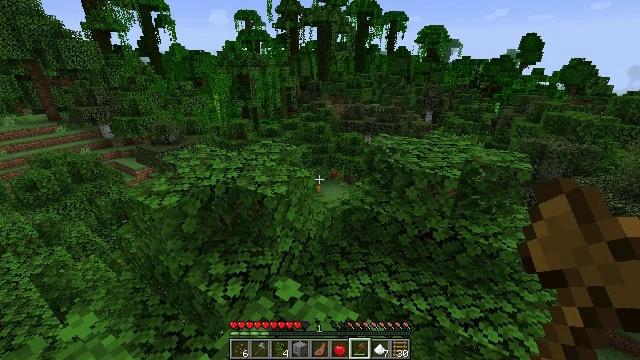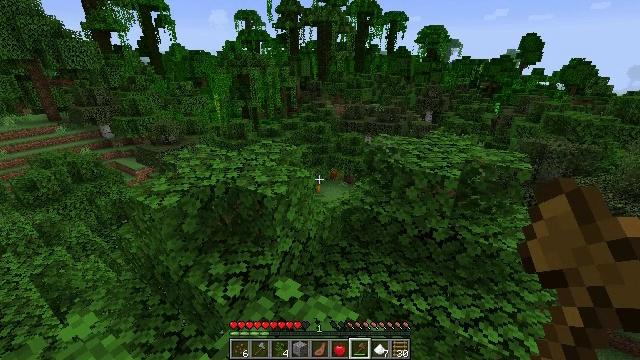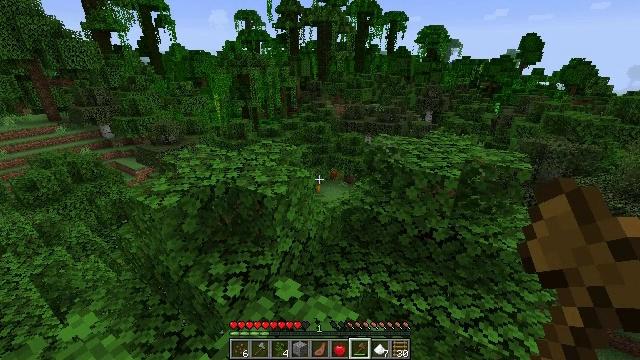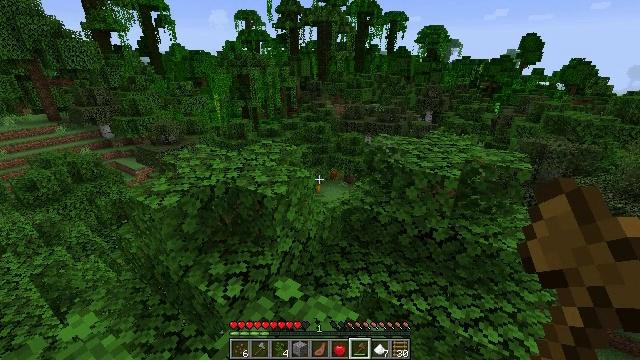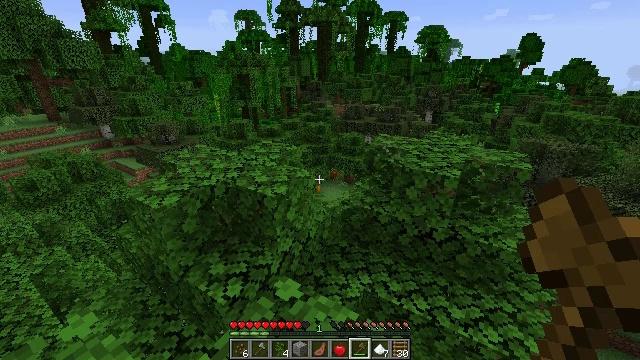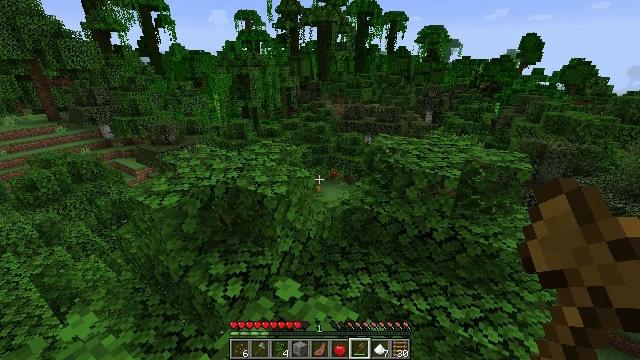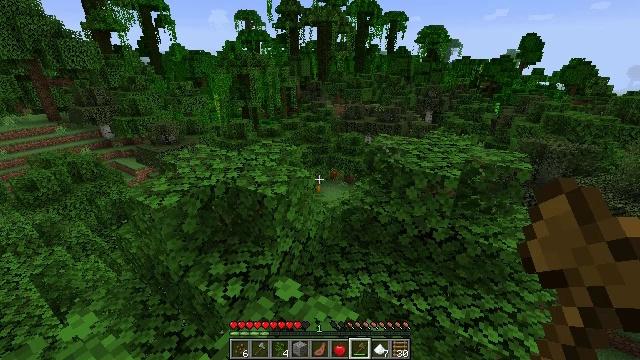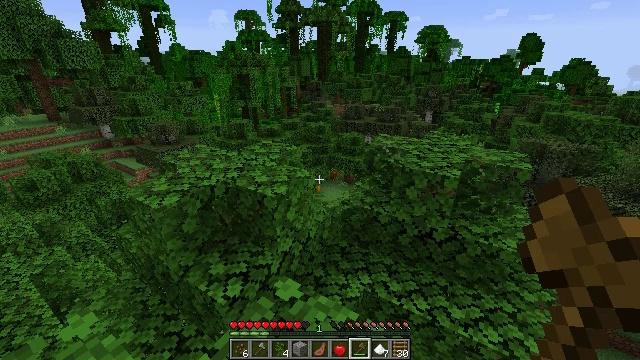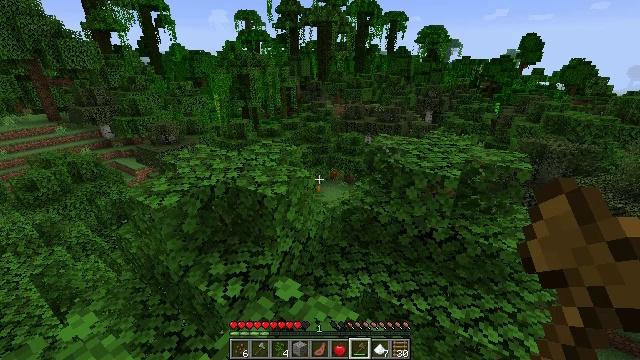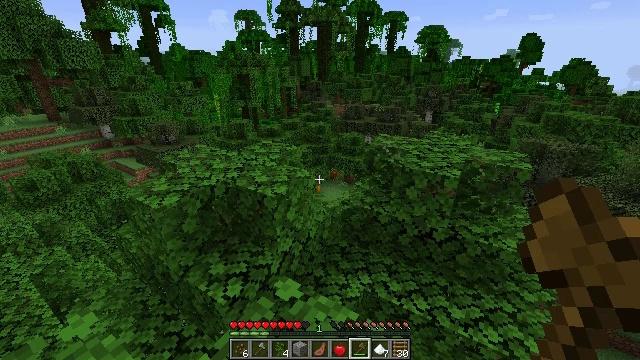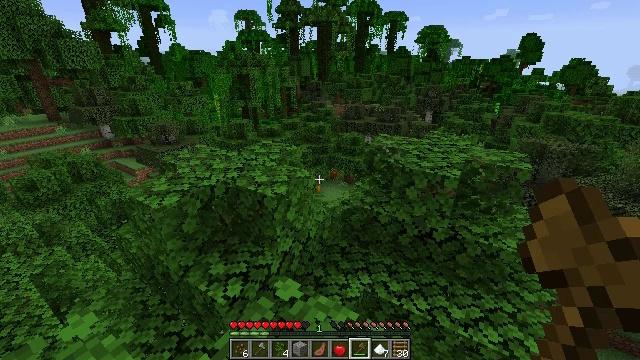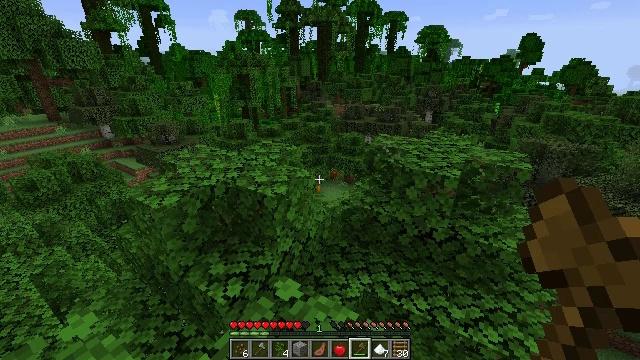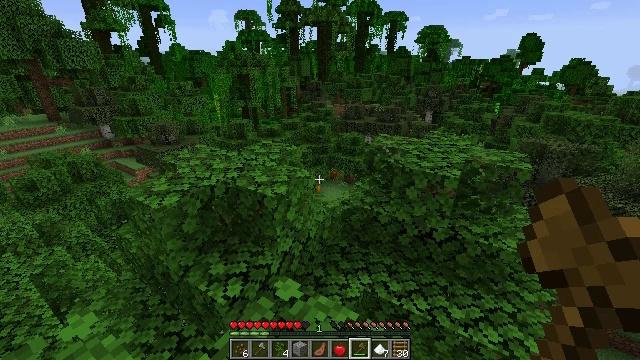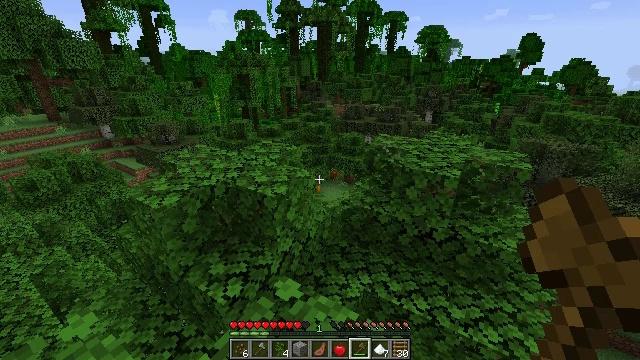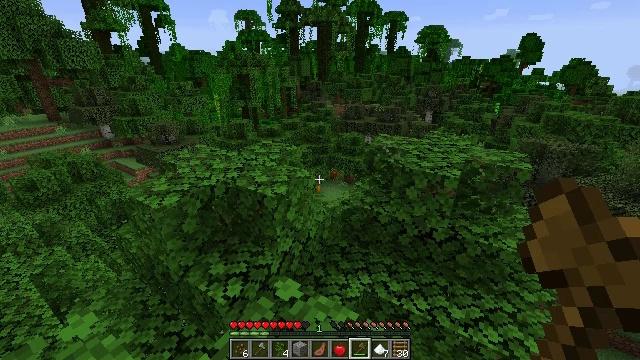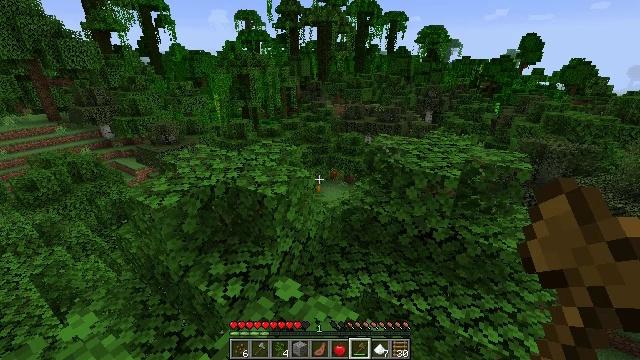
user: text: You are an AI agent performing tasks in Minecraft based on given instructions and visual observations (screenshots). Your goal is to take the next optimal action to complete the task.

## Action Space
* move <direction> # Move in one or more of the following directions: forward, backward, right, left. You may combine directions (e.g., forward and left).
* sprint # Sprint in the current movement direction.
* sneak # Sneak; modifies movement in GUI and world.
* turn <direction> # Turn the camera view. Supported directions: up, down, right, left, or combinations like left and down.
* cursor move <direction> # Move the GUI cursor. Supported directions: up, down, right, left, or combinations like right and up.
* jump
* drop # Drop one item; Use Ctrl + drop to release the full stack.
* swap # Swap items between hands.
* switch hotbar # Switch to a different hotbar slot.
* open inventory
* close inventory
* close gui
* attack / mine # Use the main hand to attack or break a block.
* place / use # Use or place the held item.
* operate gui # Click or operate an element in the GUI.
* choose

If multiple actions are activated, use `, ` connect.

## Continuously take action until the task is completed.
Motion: motion action
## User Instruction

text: Gather a pumpkin block.
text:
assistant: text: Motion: no_op
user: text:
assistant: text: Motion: no_op
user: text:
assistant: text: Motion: no_op
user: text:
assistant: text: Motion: no_op
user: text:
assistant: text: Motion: no_op
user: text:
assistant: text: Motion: no_op
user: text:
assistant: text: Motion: no_op
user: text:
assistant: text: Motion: no_op
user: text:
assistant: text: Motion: no_op
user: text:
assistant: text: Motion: no_op
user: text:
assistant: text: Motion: no_op
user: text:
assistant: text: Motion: no_op
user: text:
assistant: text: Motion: no_op
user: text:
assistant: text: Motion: no_op
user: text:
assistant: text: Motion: no_op
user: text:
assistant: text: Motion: no_op
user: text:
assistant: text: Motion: no_op
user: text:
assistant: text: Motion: no_op
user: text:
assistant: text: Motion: no_op
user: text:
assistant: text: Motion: no_op
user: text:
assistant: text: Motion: no_op
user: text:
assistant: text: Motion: no_op
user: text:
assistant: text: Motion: no_op
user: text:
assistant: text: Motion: no_op
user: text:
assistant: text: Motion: no_op
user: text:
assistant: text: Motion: no_op
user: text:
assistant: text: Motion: no_op
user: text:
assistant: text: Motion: no_op
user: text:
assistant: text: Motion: no_op
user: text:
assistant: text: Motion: no_op